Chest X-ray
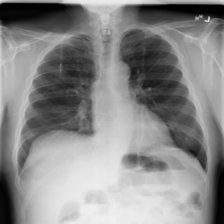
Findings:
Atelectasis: positive
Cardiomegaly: negative
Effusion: negative
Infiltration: negative
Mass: negative
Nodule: negative
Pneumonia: negative
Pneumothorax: negative
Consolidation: negative
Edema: negative
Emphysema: negative
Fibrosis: negative
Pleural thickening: positive
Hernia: negative